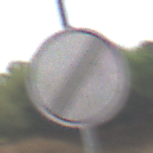
Verkehrszeichen: EndeSaemtlicherBegrenzungen
Umgebung: Outdoor, Nature
Tageszeit: MorningAfternoon
Wetter: PartlyCloudy
Licht: Natural
Jahreszeit: NotSpecified
Kontrast: HighContrast